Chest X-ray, PA view. Patient: 28 years old, sex M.
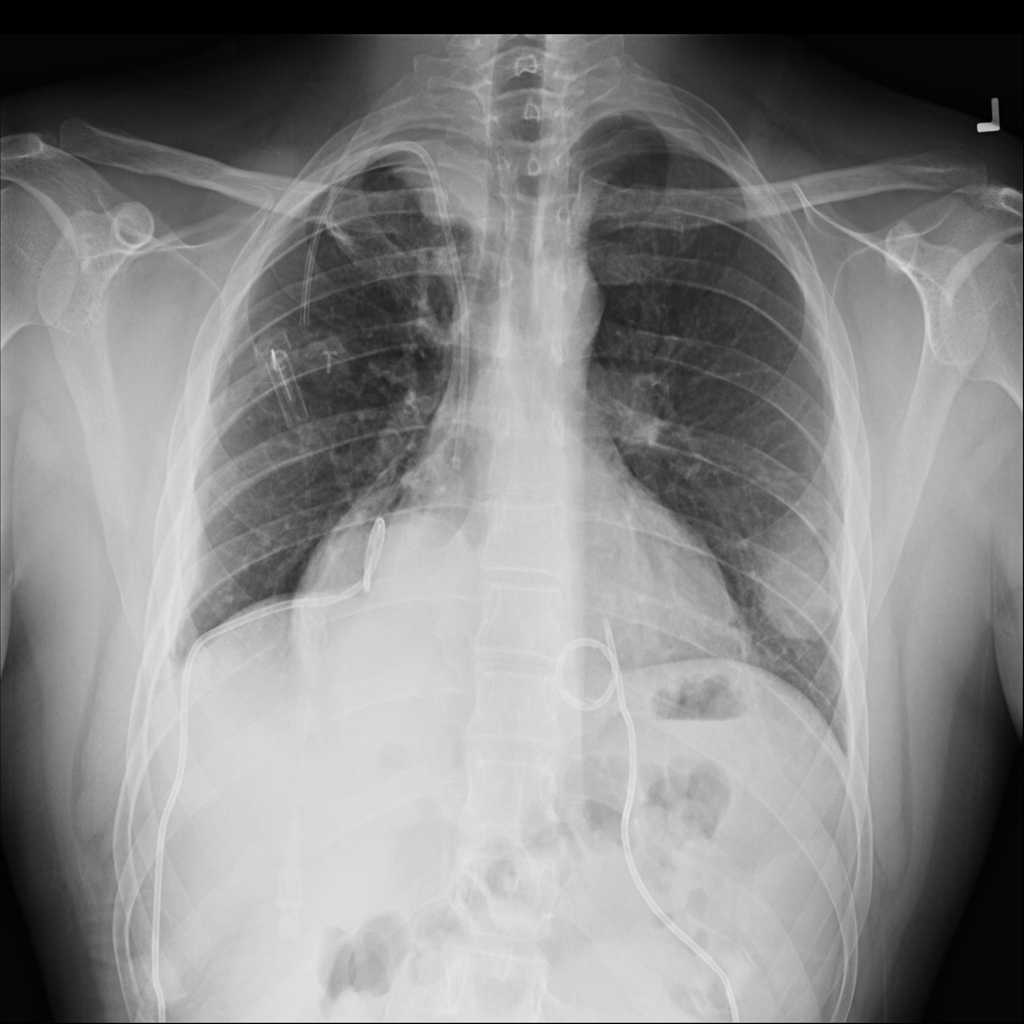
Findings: Mass